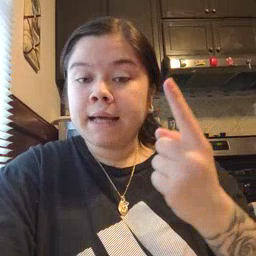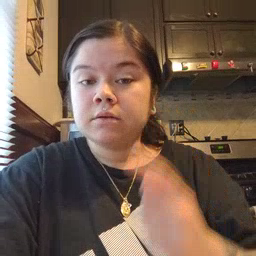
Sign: penny